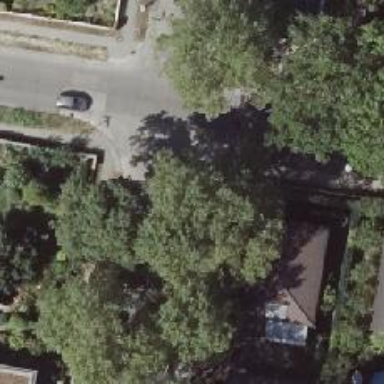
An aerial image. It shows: Avenue lined with broadleaved deciduous trees.